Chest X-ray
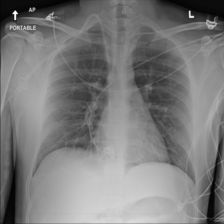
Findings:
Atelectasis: negative
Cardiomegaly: negative
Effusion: negative
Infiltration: negative
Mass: negative
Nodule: negative
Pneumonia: negative
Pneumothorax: negative
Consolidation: negative
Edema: negative
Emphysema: negative
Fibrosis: negative
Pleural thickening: negative
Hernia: negative